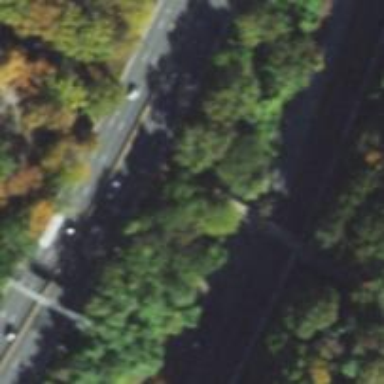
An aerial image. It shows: Motorway.